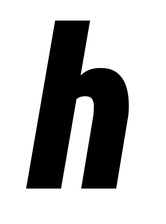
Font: Roboto-Italic_Condensed_Black_Italic